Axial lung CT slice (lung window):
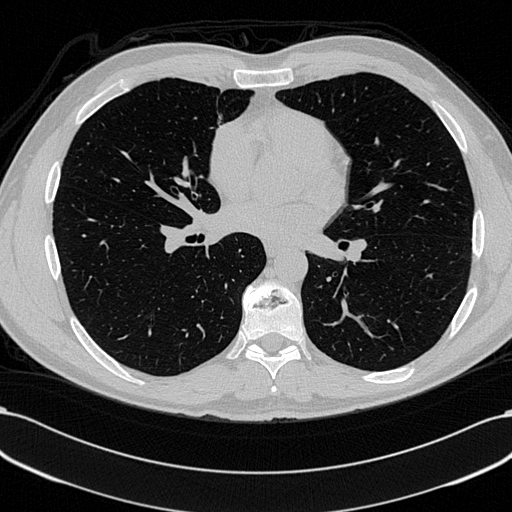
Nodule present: no